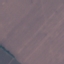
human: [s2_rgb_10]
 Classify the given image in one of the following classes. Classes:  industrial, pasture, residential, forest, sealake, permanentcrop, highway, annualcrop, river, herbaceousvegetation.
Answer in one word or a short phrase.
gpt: AnnualCrop